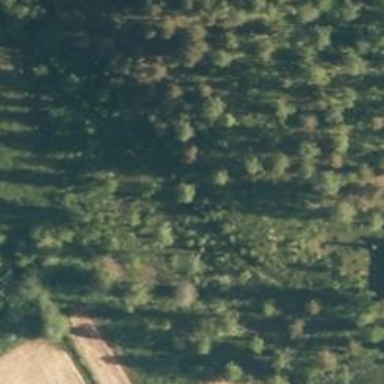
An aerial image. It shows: Scrub vegetation in area designated for logging.